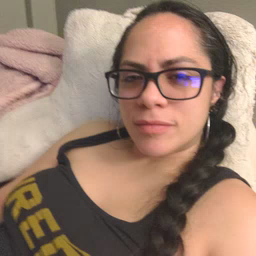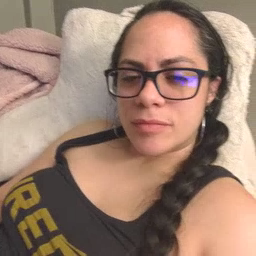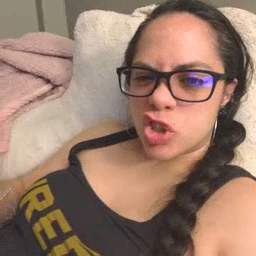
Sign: child